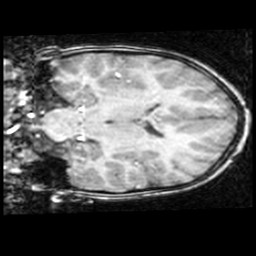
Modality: T1w
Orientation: coronal
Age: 9
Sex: male
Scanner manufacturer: ge
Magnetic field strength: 1.5 T
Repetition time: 0.03333 s
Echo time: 0.008 s